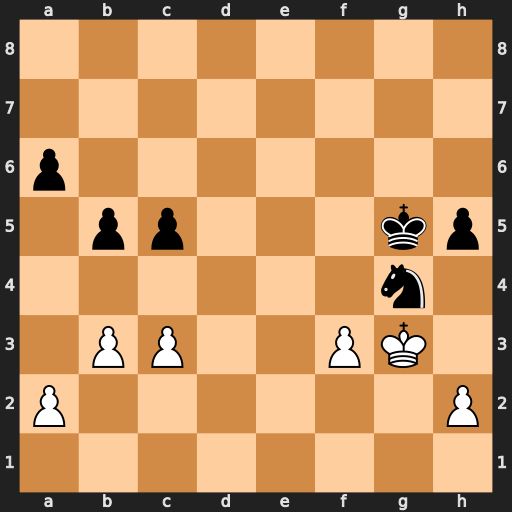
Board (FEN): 8/8/p7/1pp3kp/6n1/1PP2PK1/P6P/8
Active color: w
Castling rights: -
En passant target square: -
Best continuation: h4+ Kg6 fxg4